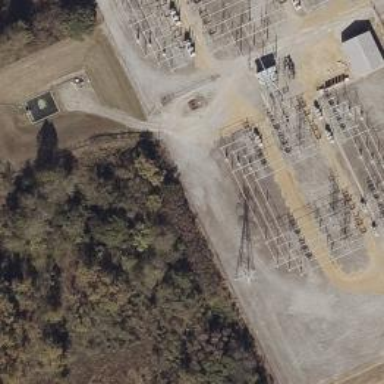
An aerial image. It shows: Switch used for power control.